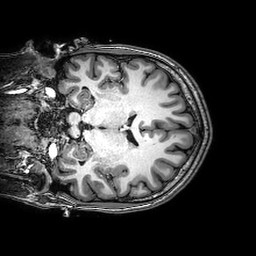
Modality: T1w
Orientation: coronal
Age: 20
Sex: male
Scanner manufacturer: philips
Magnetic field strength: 3 T
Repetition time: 0.008214 s
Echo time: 0.00377 s